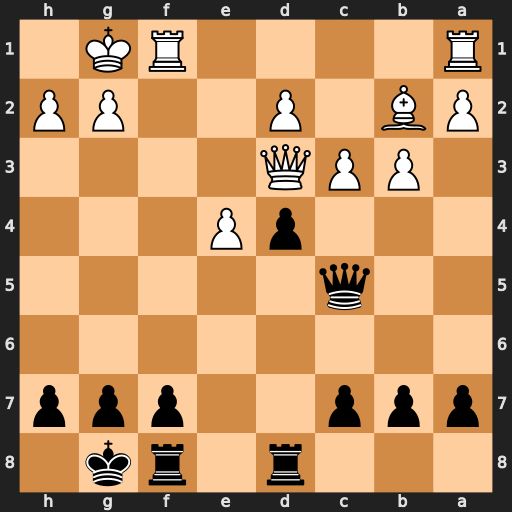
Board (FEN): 3r1rk1/ppp2ppp/8/2q5/3pP3/1PPQ4/PB1P2PP/R4RK1
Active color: b
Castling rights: -
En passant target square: -
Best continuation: dxc3+ Qe3 Qxe3+ dxe3 cxb2